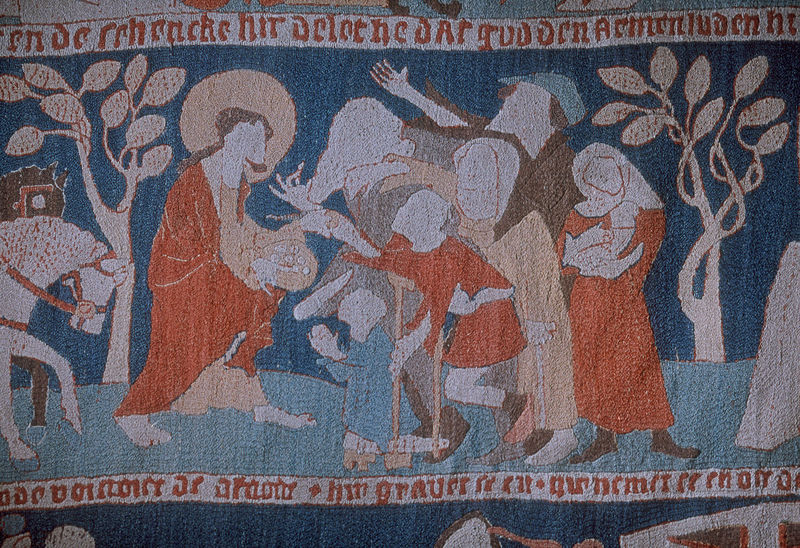
Titel: Thomas-Teppich
Institution: Wienhausen, Kloster
Schlagwörter: baum, blau, blätter, frauen, menschen, weiss, rot, teppich, alt, arm, band, kirche, kind, mutter, esel, pferd, zaumzeug, schrift, brot, barfuss, krank, heiligenschein, nimbus, christus, grab, jesus, antik, mittelalter, schriftrolle, heilig, heilung, auferstehung, gläubige, betteln, latein, christ, krücke, krücken, lahm, buschstaben, webereirot